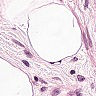
Metastatic tissue present: no